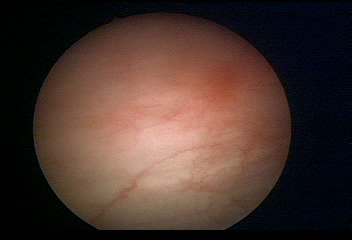
Modality: WLC
Class: Normal mucosa
Bladder cancer association: No